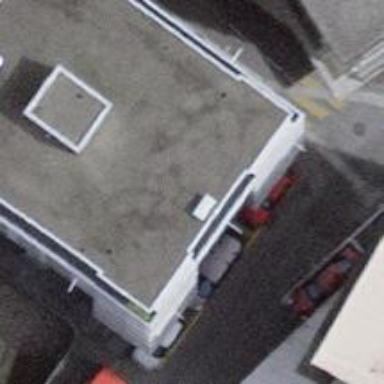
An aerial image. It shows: Ice cream stand or shop.